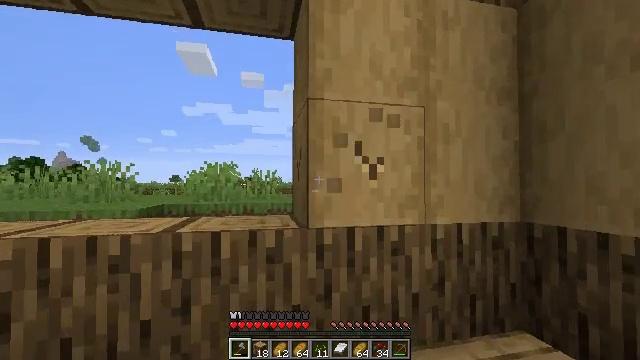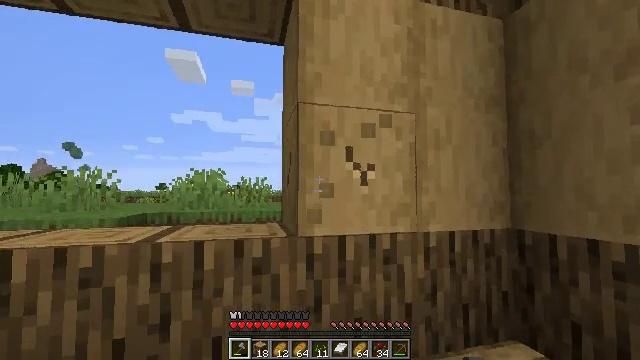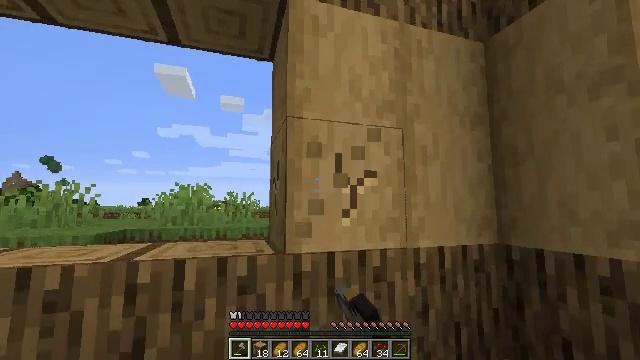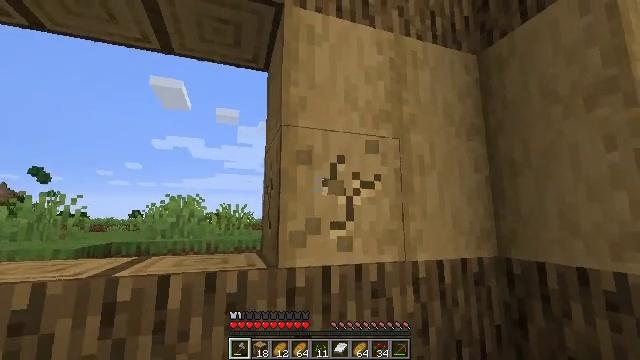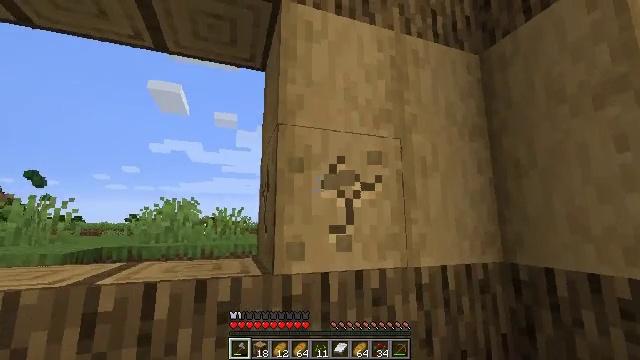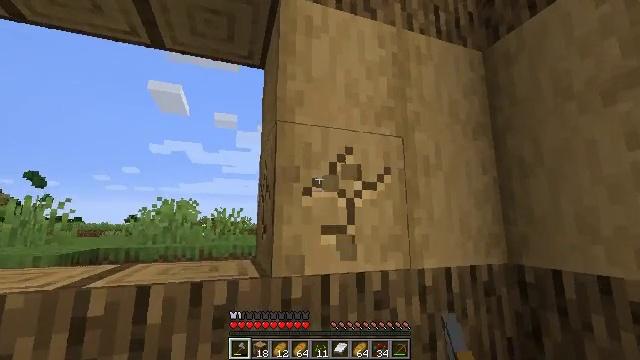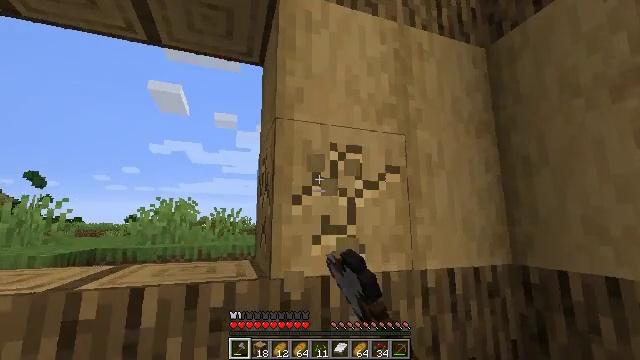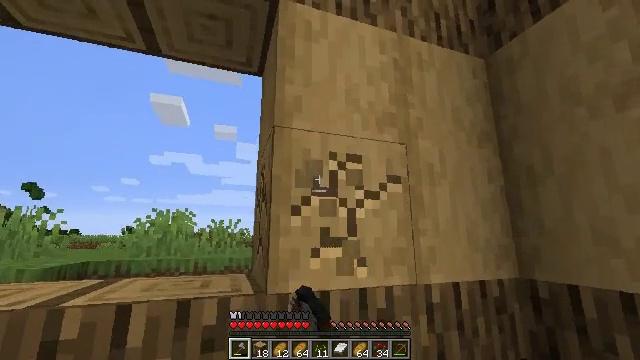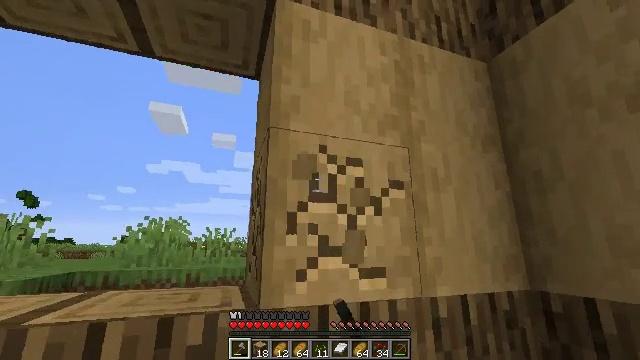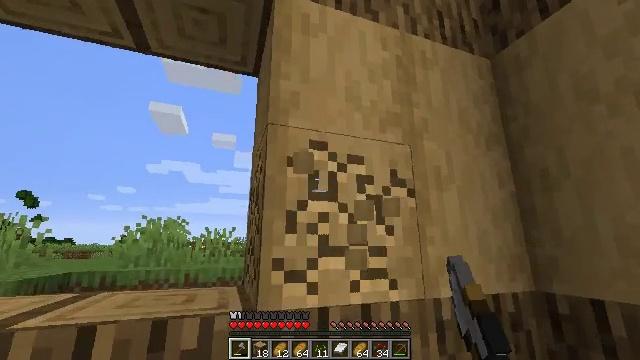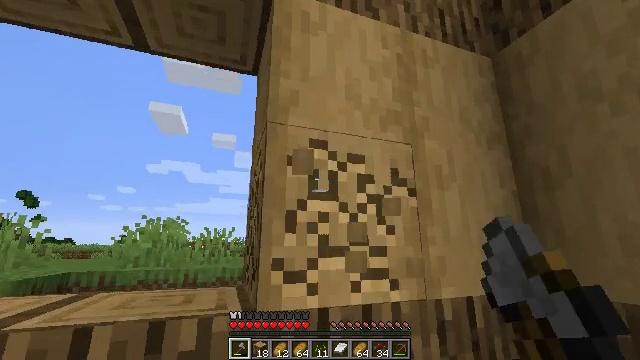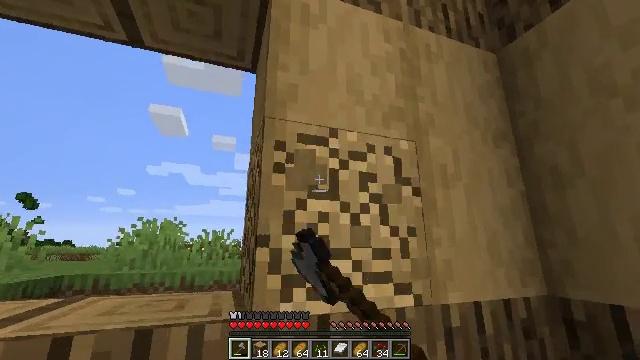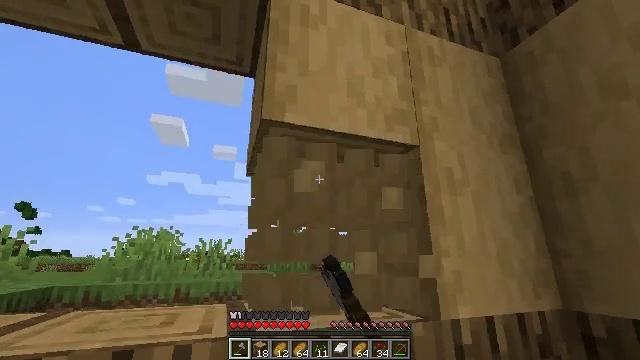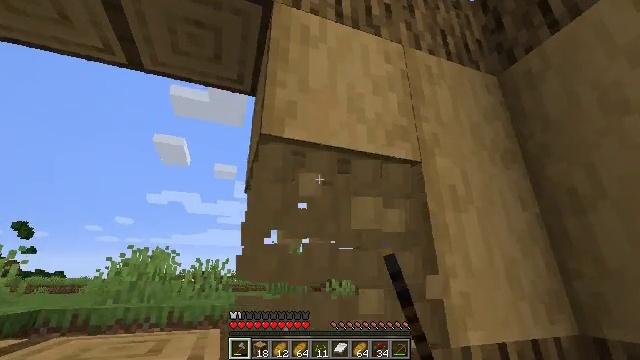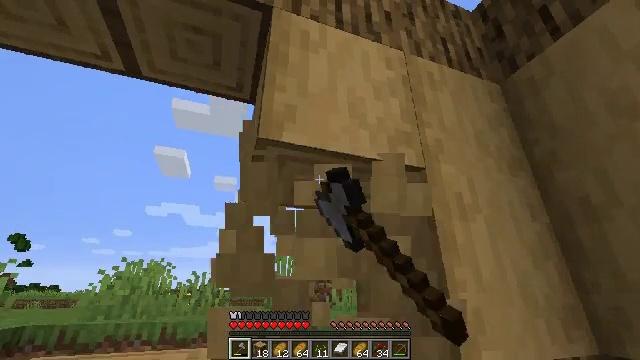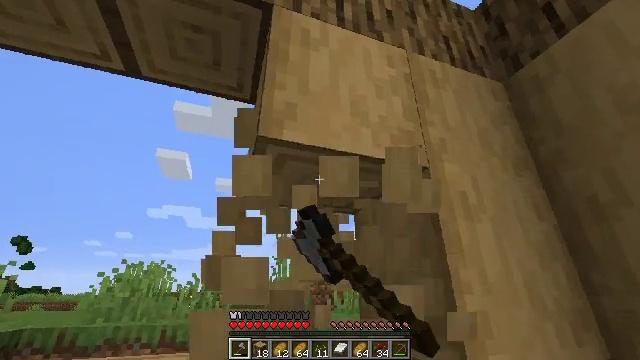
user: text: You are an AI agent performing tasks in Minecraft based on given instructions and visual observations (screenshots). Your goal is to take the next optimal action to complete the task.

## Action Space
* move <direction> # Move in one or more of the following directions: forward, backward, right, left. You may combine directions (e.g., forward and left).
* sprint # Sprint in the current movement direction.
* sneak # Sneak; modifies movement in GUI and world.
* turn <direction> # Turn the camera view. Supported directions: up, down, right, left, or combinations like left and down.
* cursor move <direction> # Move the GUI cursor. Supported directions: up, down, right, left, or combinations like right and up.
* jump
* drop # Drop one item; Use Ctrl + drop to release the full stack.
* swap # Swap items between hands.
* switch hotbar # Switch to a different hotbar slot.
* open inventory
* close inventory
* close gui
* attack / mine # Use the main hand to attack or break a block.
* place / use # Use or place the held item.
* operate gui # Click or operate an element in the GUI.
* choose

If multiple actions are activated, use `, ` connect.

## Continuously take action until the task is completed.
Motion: motion action
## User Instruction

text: Break the stripped oak log.
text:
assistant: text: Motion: move forward, sneak, turn right and up, attack / mine
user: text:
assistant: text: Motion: move forward, sneak, turn right and up, attack / mine
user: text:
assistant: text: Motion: move forward, sneak, turn right and up, attack / mine
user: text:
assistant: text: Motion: move forward, sneak, attack / mine
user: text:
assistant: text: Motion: move forward, sneak, attack / mine
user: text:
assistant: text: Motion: move forward, sneak, attack / mine
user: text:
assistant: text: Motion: move forward, sneak, turn up, attack / mine
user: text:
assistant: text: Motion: move forward, sneak, turn up, attack / mine
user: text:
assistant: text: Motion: move forward, sneak, attack / mine
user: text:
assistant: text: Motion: move forward, sneak, attack / mine
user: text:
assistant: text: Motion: move forward, sneak, attack / mine
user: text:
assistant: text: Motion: move forward, sneak, turn up, attack / mine
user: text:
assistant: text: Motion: move forward, sneak, turn up, attack / mine
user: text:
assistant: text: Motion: move forward, sneak, turn up, attack / mine
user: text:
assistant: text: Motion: move forward, sneak, attack / mine
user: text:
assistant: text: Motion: move forward, sneak, attack / mine
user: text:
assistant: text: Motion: move forward, sneak, turn up, attack / mine
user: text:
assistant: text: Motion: move forward, sneak, turn up, attack / mine
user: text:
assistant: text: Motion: move forward, sneak, turn up, attack / mine
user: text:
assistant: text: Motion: move forward, sneak, attack / mine
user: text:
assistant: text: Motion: move forward, sneak, attack / mine
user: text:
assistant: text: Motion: move forward, sneak, attack / mine
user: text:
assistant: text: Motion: move forward, sneak, attack / mine
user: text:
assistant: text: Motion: move forward, sneak, attack / mine
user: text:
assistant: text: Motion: move forward, sneak, attack / mine
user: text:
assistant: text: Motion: sneak, attack / mine
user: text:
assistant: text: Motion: sneak, attack / mine
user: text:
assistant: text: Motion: sneak, attack / mine
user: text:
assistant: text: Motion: sneak, attack / mine
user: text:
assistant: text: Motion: sneak, attack / mine